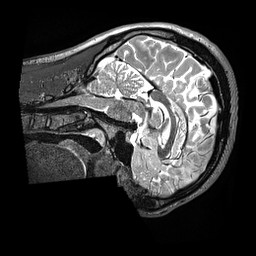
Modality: T2w
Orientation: sagittal
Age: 22
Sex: male
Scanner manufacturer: siemens
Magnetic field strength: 3 T
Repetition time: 3.2 s
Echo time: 0.564 s